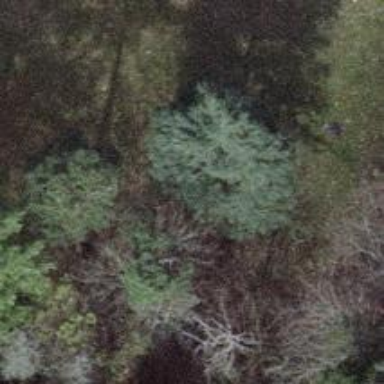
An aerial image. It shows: Evergreen tree with needle-leaved leaves.